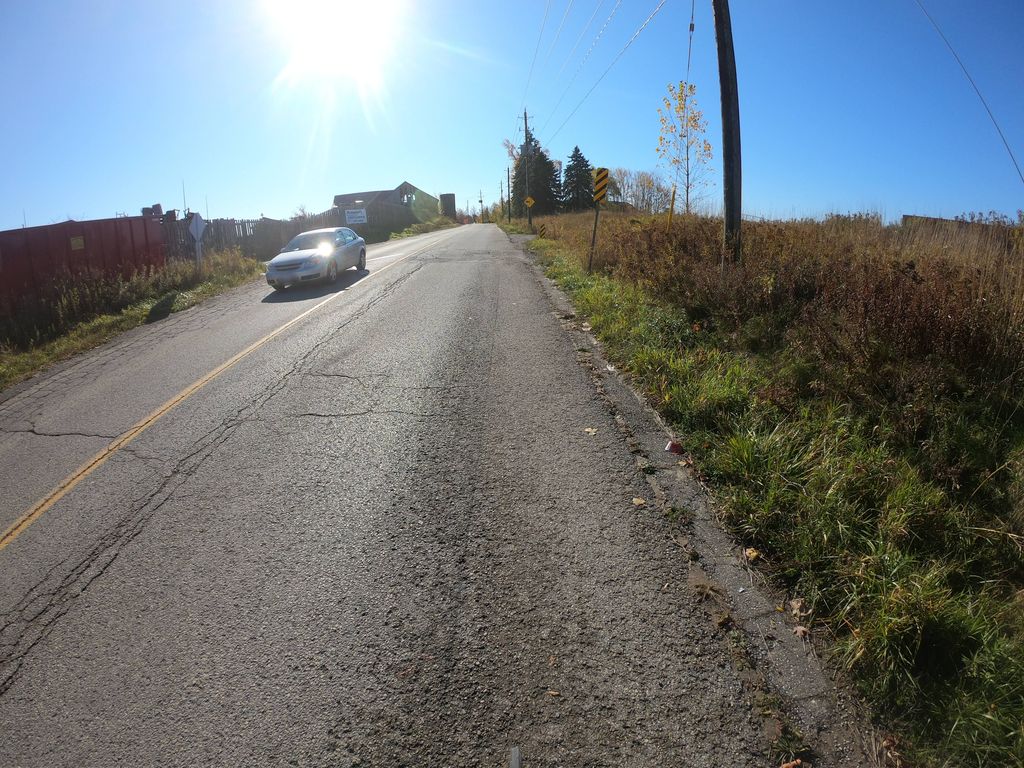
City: kitchener-waterloo